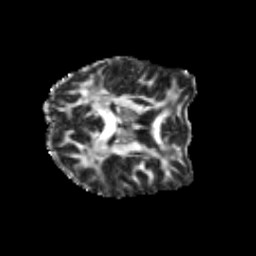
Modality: FA
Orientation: axial
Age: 20
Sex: female
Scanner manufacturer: siemens
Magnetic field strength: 3 T
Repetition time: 3.5 s
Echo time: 0.113 s